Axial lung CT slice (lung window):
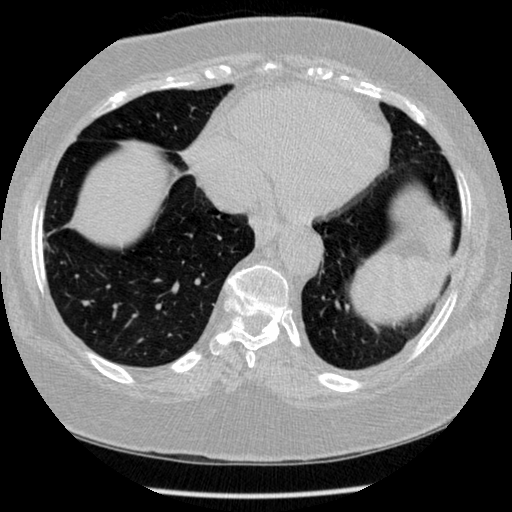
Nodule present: no